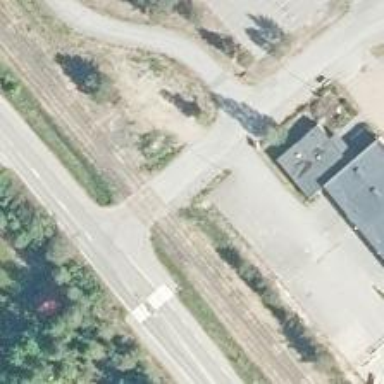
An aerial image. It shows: Railway crossing with saltire markings.